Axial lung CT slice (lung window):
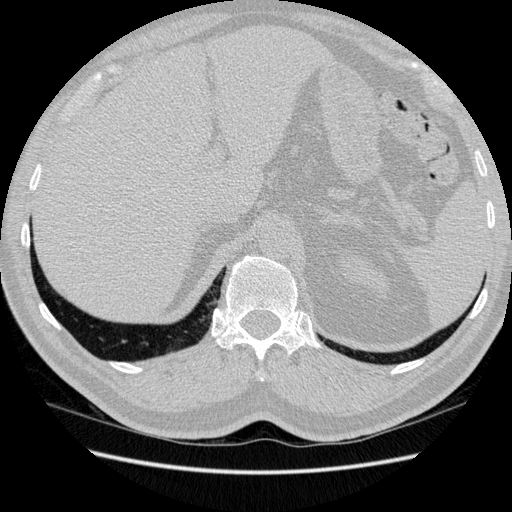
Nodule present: no